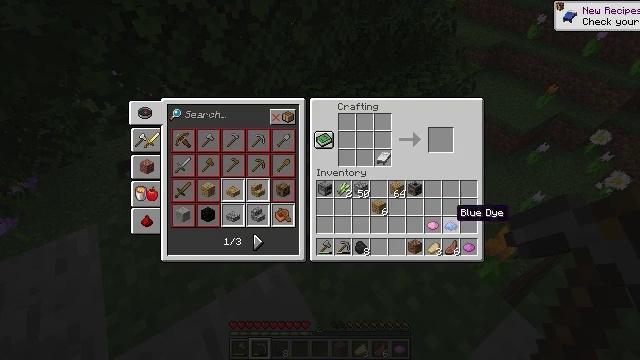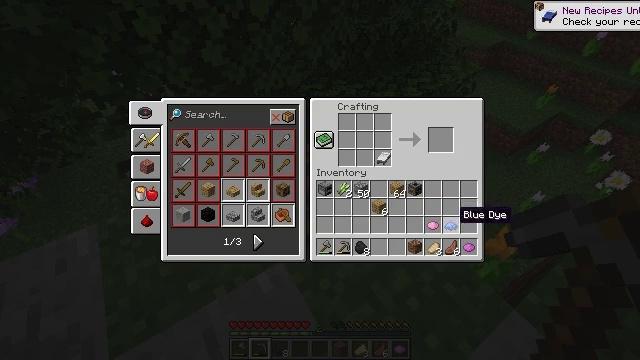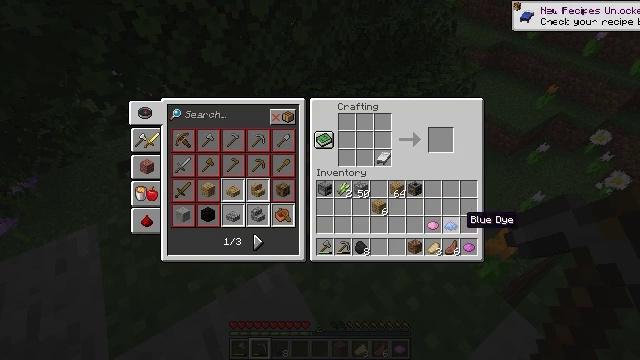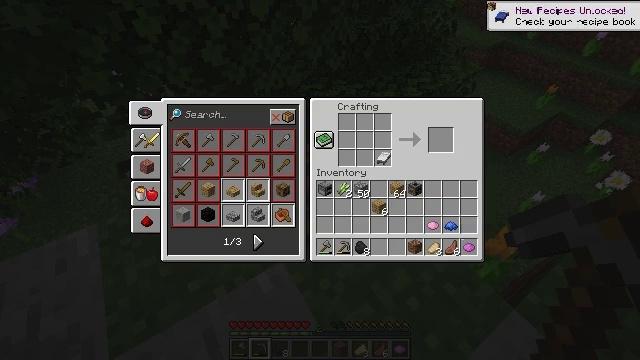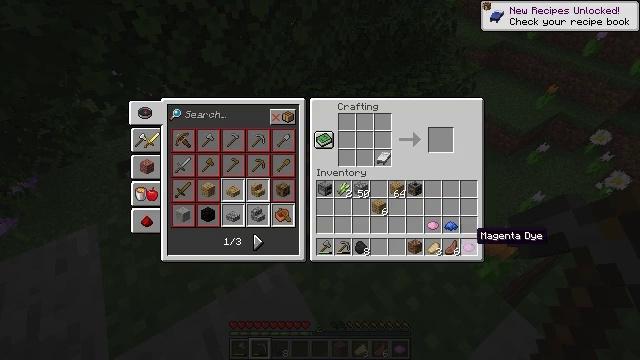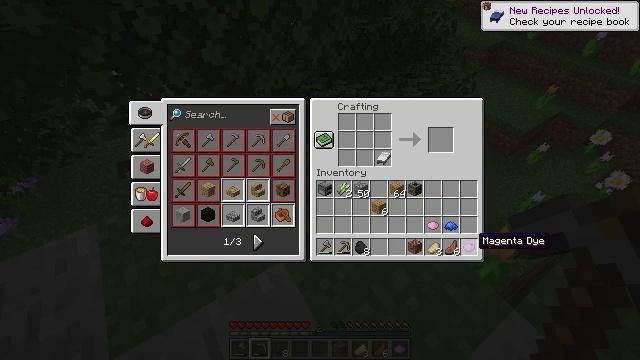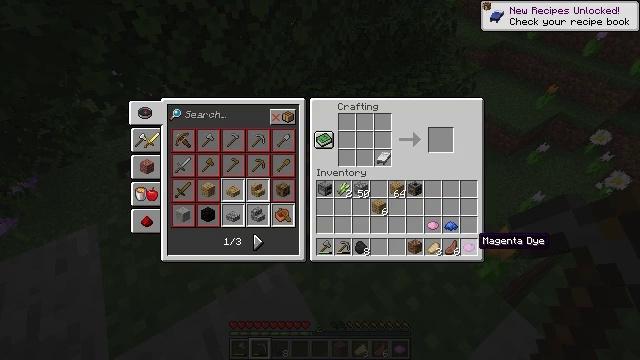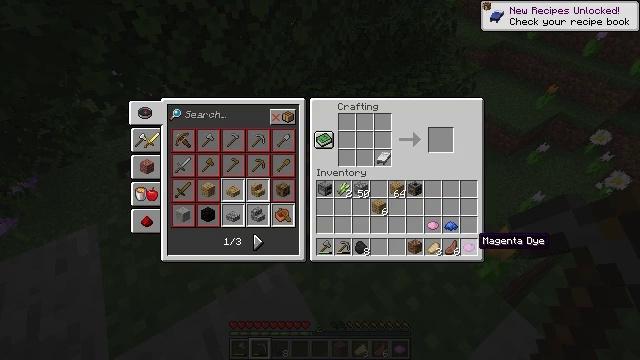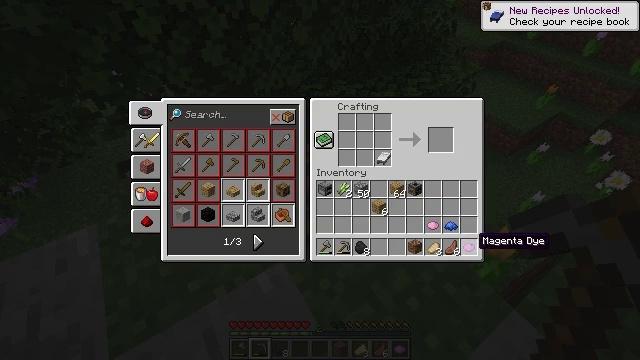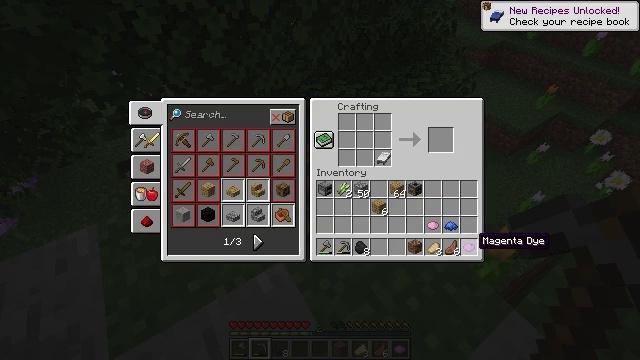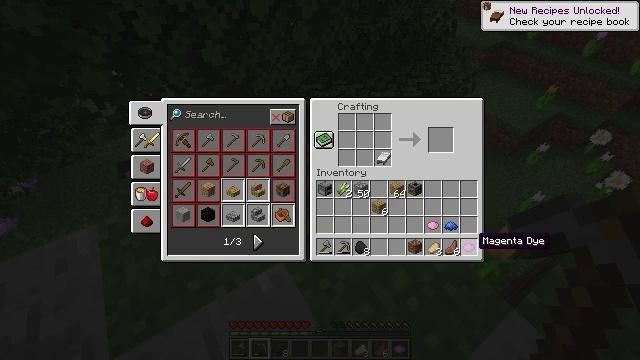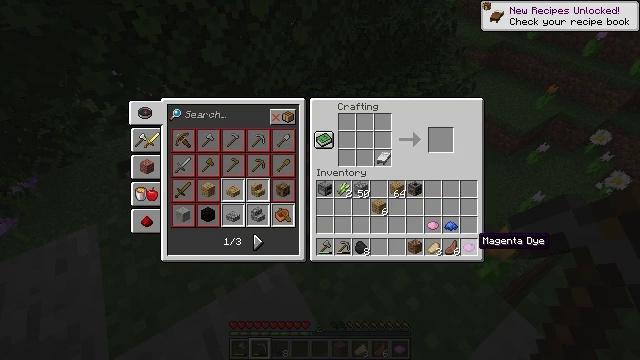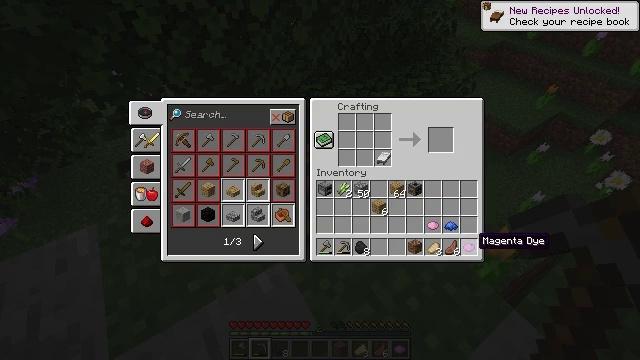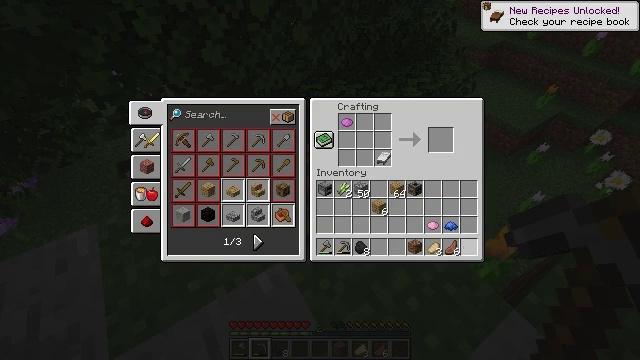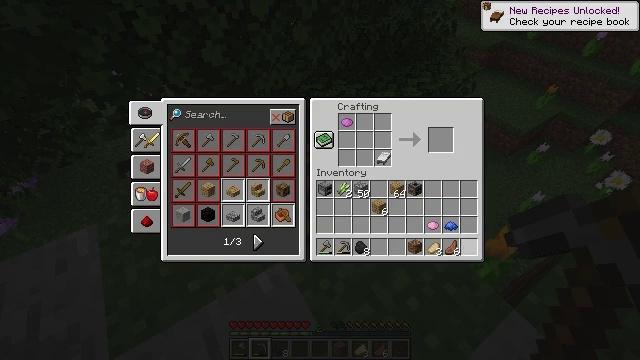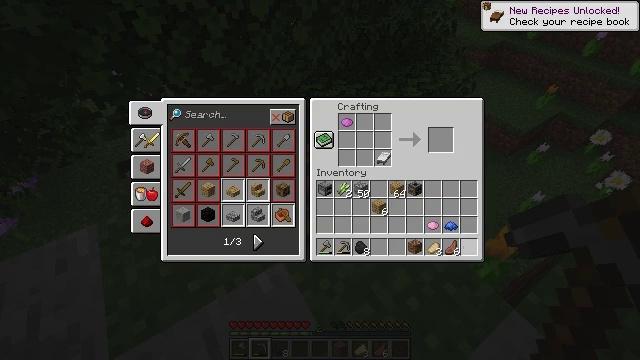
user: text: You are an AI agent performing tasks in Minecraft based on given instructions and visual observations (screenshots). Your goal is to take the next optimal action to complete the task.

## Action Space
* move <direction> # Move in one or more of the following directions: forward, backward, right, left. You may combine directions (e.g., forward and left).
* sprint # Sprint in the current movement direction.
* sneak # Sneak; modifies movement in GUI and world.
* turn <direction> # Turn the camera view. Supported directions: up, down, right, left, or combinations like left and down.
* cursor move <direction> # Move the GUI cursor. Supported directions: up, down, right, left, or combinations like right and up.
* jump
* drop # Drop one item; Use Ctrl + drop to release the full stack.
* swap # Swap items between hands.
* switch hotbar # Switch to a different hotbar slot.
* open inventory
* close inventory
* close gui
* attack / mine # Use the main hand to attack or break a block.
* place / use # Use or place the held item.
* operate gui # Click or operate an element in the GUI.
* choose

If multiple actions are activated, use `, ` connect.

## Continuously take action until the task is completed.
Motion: motion action
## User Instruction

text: Open the crafting table to craft a magenta bed.
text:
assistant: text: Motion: no_op
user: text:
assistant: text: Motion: cursor move right
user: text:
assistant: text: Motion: no_op
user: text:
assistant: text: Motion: cursor move down
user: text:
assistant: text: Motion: no_op
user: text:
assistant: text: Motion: no_op
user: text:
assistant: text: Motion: no_op
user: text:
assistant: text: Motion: no_op
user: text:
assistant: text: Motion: sneak
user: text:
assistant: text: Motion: sneak
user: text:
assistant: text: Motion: sneak
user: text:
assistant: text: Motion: sneak
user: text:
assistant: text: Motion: sneak, operate gui
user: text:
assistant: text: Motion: sneak, operate gui
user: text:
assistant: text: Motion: sneak
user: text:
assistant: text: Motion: sneak
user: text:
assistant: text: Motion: sneak
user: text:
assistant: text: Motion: sneak
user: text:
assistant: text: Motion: sneak
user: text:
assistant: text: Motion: sneak, cursor move up
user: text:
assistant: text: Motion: cursor move up
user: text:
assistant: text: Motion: cursor move up
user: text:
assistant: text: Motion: cursor move up
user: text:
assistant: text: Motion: no_op
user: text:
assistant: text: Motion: cursor move up
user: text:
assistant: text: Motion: cursor move up
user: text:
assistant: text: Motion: no_op
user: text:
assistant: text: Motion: no_op
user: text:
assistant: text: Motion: sneak
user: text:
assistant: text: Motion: sneak